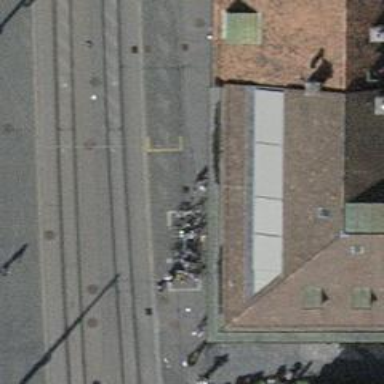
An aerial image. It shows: Bicycle parking area with stands.